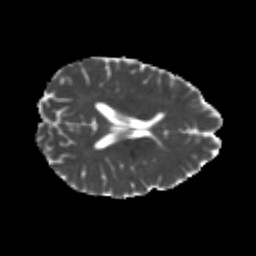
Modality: MD
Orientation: axial
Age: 24
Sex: female
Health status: healthy
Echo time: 0.074 s